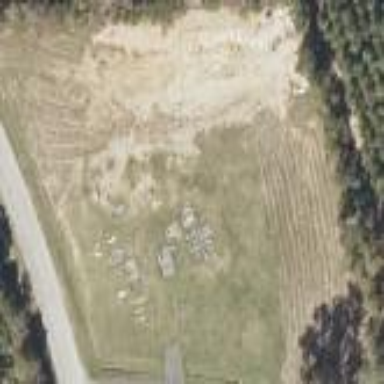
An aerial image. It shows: Graveyard area designated as cemetery.